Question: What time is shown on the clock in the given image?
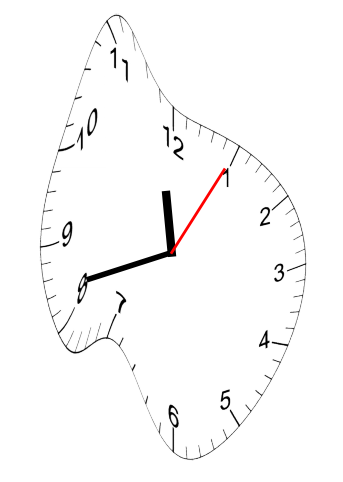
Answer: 11:42:05